Question: HQL query is not returning any results when I reference an entities collection field as part of the HQL statement. It works for one HQL projection for example like this:
'''
select inc.categoryTypes as categoryTypes from IncidentEntity inc where (inc.id = :id105019)
'''
The categoryTypes is one of the IncidentEntity classes fields (which is a collection defined as a ManyToMany join as seen below). This works fine, but the issue arises when I am attempting to reference another projection collection that is mapped as a ManyToMany join.
'''
select inc.categoryTypes as categoryTypes, inc.consequences as consequences from IncidentEntity inc where (inc.id = :id105019)
'''
As soon as I do it like this, I get an empty set. Which means the SQL query that hibernate generates isn't returning anything. I have verified this by executing the command within SQL Manager which returns no results.
Here is the IncidentEntity:
'''
/**
* Database entity for the 'incidents' table records.<br>
* Entity domain object is {@link nz.co.doltech.ims.shared.domains.Incident}
* @author Ben Dol
*
*/
@javax.persistence.Entity(name = "incidents")
@Cache(usage=CacheConcurrencyStrategy.TRANSACTIONAL)
public class IncidentEntity implements Entity {
...
@ManyToMany(fetch = FetchType.LAZY)
@JoinTable(name = "incident_categorytype", joinColumns = {
@JoinColumn(name = "incident_id") },
inverseJoinColumns = {
@JoinColumn(name = "categorytype_id")
})
private Set<CategoryTypeEntity> categoryTypes = new HashSet<CategoryTypeEntity>();
@ManyToMany(fetch = FetchType.LAZY)
@JoinTable(name = "incident_consequence", joinColumns = {
@JoinColumn(name = "incident_id") },
inverseJoinColumns = {
@JoinColumn(name = "consequence_id")
})
private Set<ConsequenceEntity> consequences = new HashSet<ConsequenceEntity>();
...
public Set<CategoryTypeEntity> getCategoryTypes() {
return categoryTypes;
}
public void setCategoryTypes(Set<CategoryTypeEntity> categoryTypes) {
this.categoryTypes = categoryTypes;
}
public Set<ConsequenceEntity> getConsequences() {
return consequences;
}
public void setConsequences(Set<ConsequenceEntity> consequences) {
this.consequences = consequences;
}
...
}
'''
CategoryTypeEntity relationship definition:
'''
@ManyToMany(fetch = FetchType.LAZY, mappedBy = "categoryTypes")
private Set<IncidentEntity> incidents = new HashSet<IncidentEntity>();
'''
ConsequenceEntity relationship definition:
'''
@ManyToMany(fetch = FetchType.LAZY, mappedBy = "consequences")
private Set<IncidentEntity> incidents = new HashSet<IncidentEntity>();
'''
Data structure:

Using
Maybe I have setup the definitions wrong, or I am missing a limitation with the HQL here, I'm not sure. Would appreciate any help that I could get here. Thanks!
Regards,
Ben
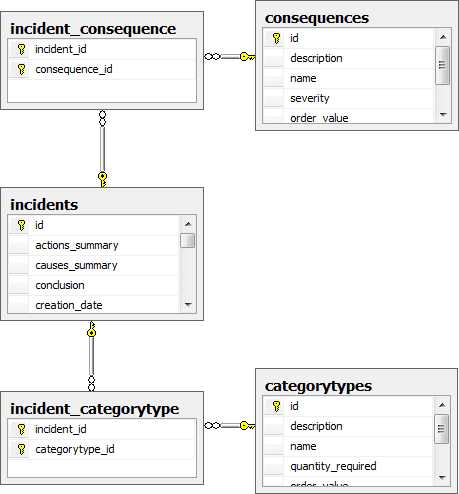
Answer: You know that you are generating a Cartesian product with this query, right?
The query can be better visualized as:
'''
select categoryTypes, consequences
from IncidentEntity inc
inner join inc.categoryTypes as categoryTypes
inner join inc.consequences as consequences
where (inc.id = :id105019)
'''
Because you haven't specify an explicit join, an INNER JOIN is assumed not a LEFT JOIN.
Let's assume there are categories for the specified incident. So this query will return the categories for this incident, which is what you also reported:
'''
select categoryTypes
from IncidentEntity inc
inner join inc.categoryTypes as categoryTypes
where (inc.id = :id105019)
'''
But when there are no consequences, the INNER JOIN will return no result, so:
'''
select categoryTypes, consequences
from IncidentEntity inc
inner join inc.consequences as consequences
where (inc.id = :id105019)
'''
will not return anything, but then this can happen for your query too:
'''
select categoryTypes, consequences
from IncidentEntity inc
inner join inc.categoryTypes as categoryTypes
inner join inc.consequences as consequences
where (inc.id = :id105019)
'''